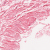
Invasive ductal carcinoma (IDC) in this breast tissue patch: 0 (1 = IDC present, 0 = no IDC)